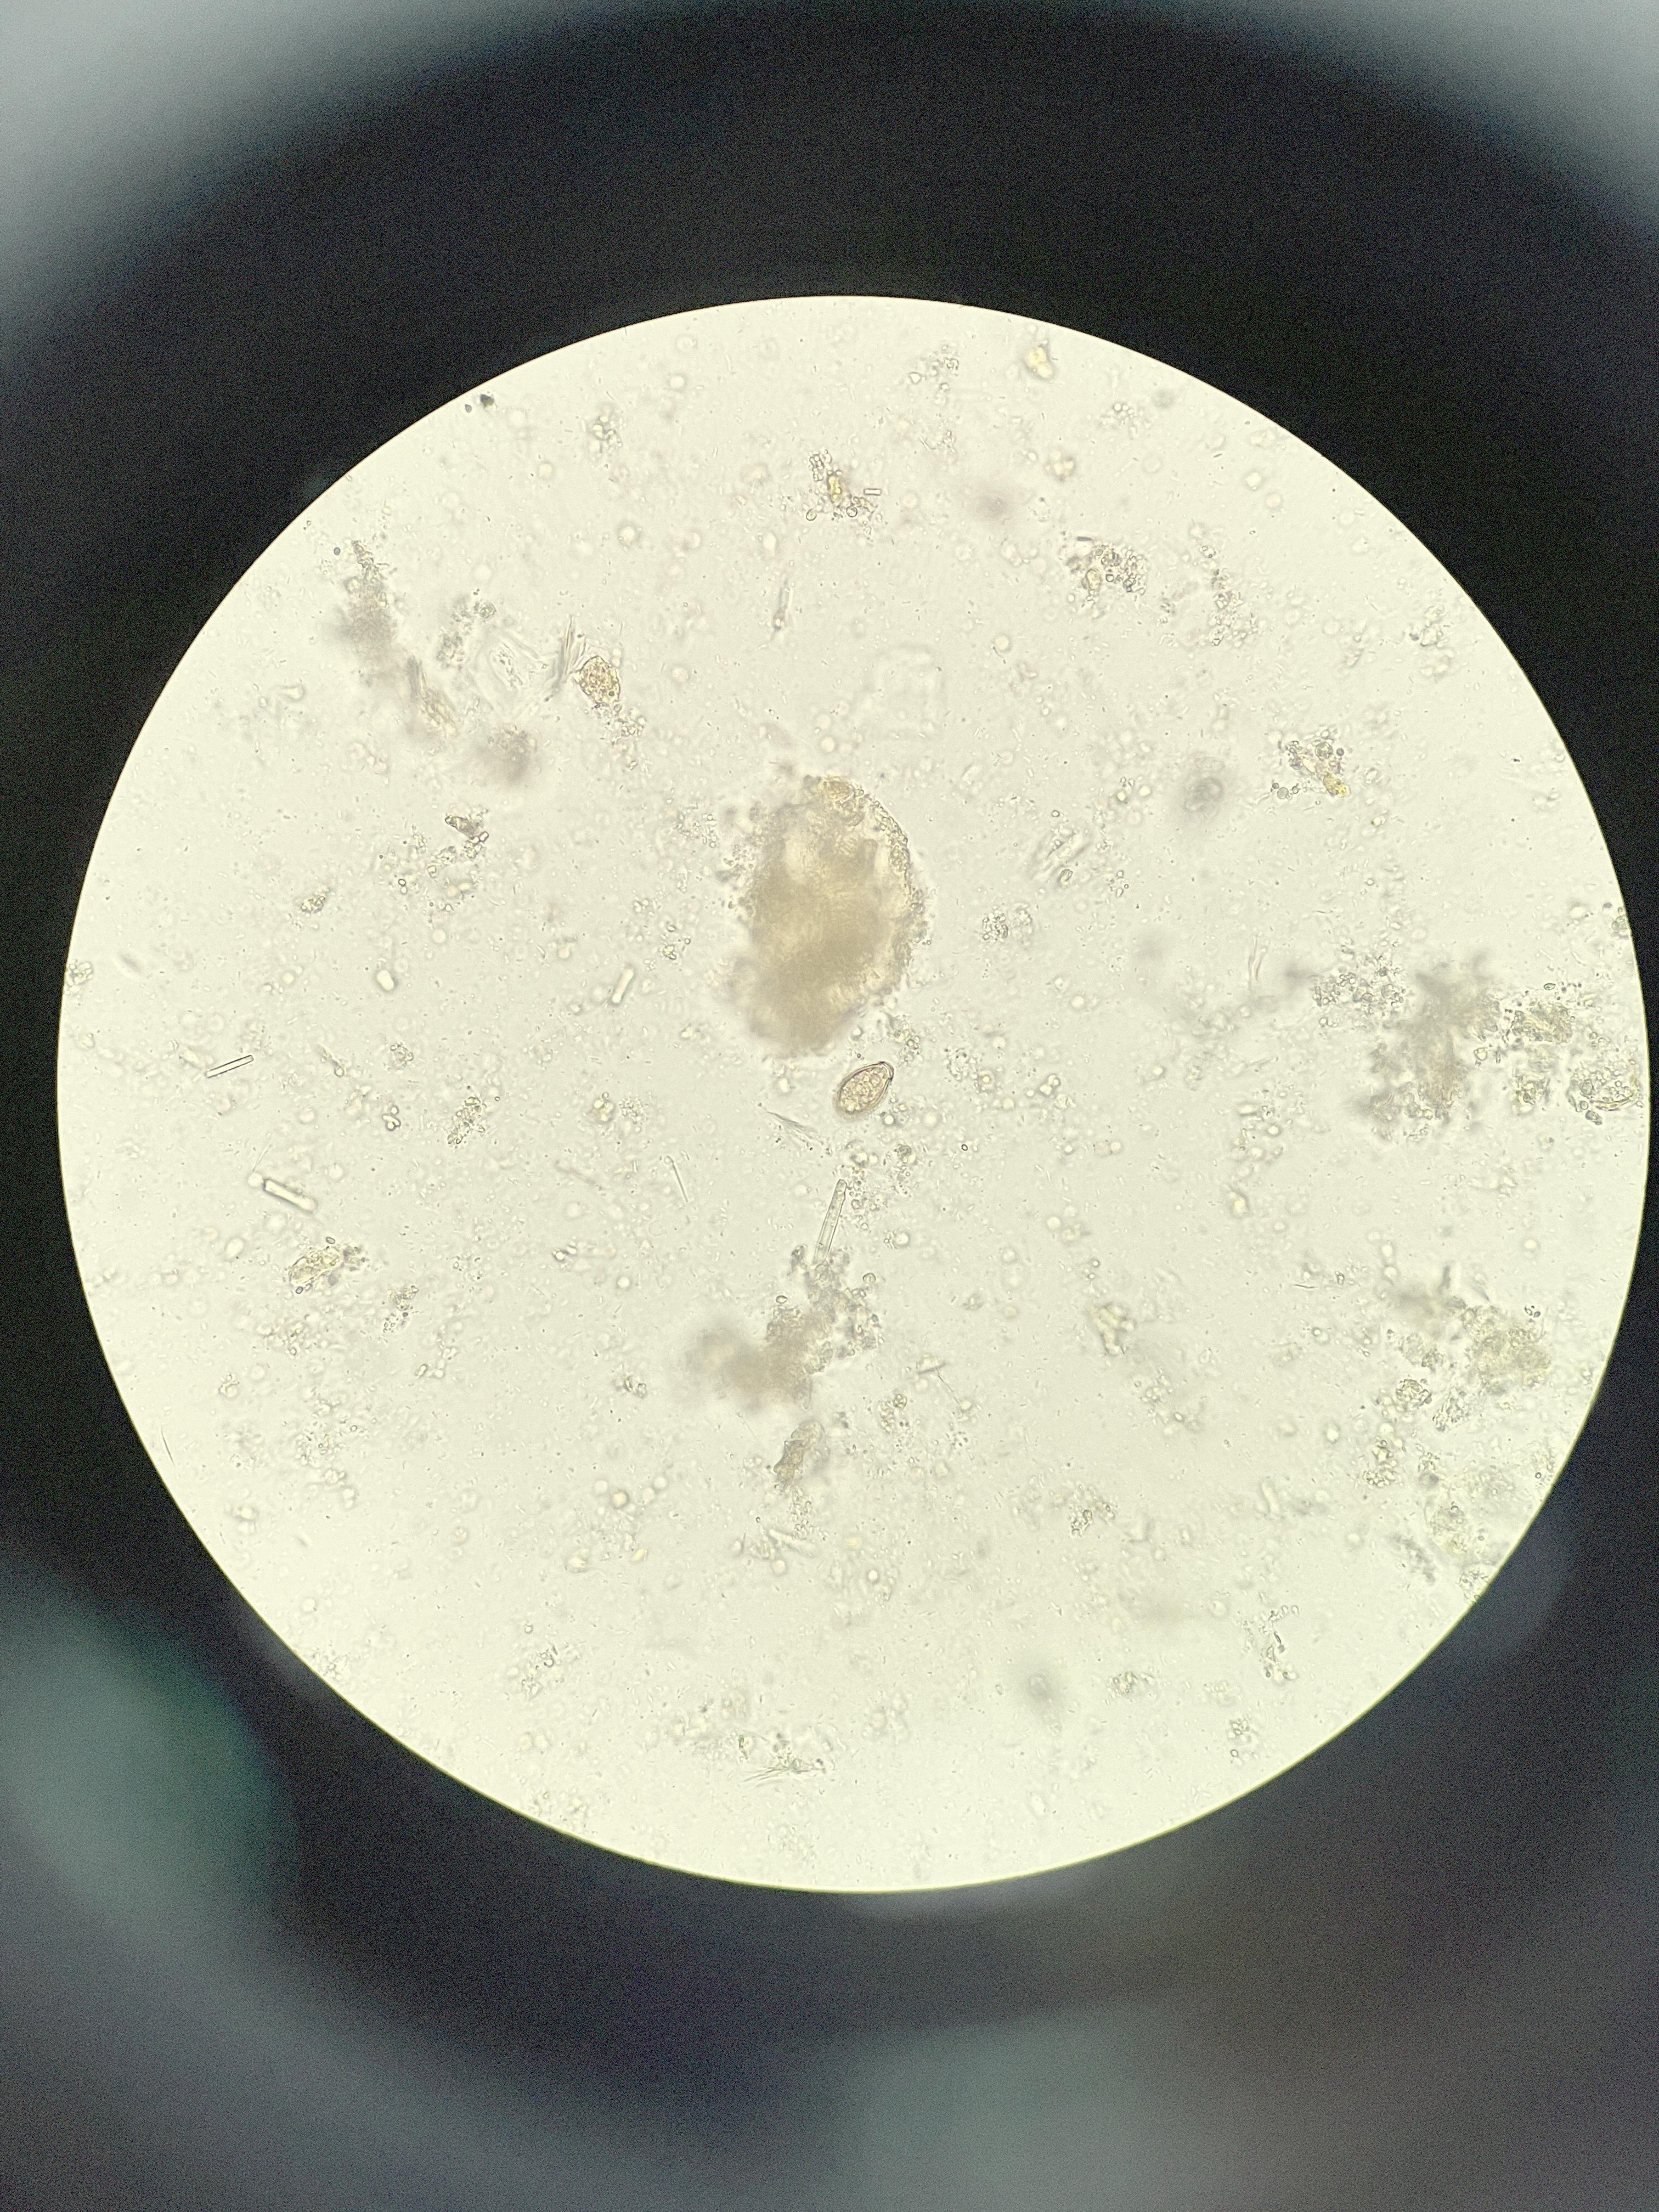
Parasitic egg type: Opisthorchis viverrine